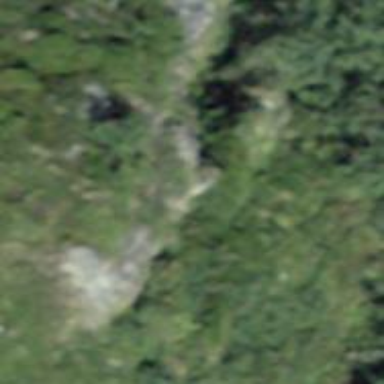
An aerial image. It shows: Cliff in nature.